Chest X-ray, PA view. Patient: 47 years old, sex M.
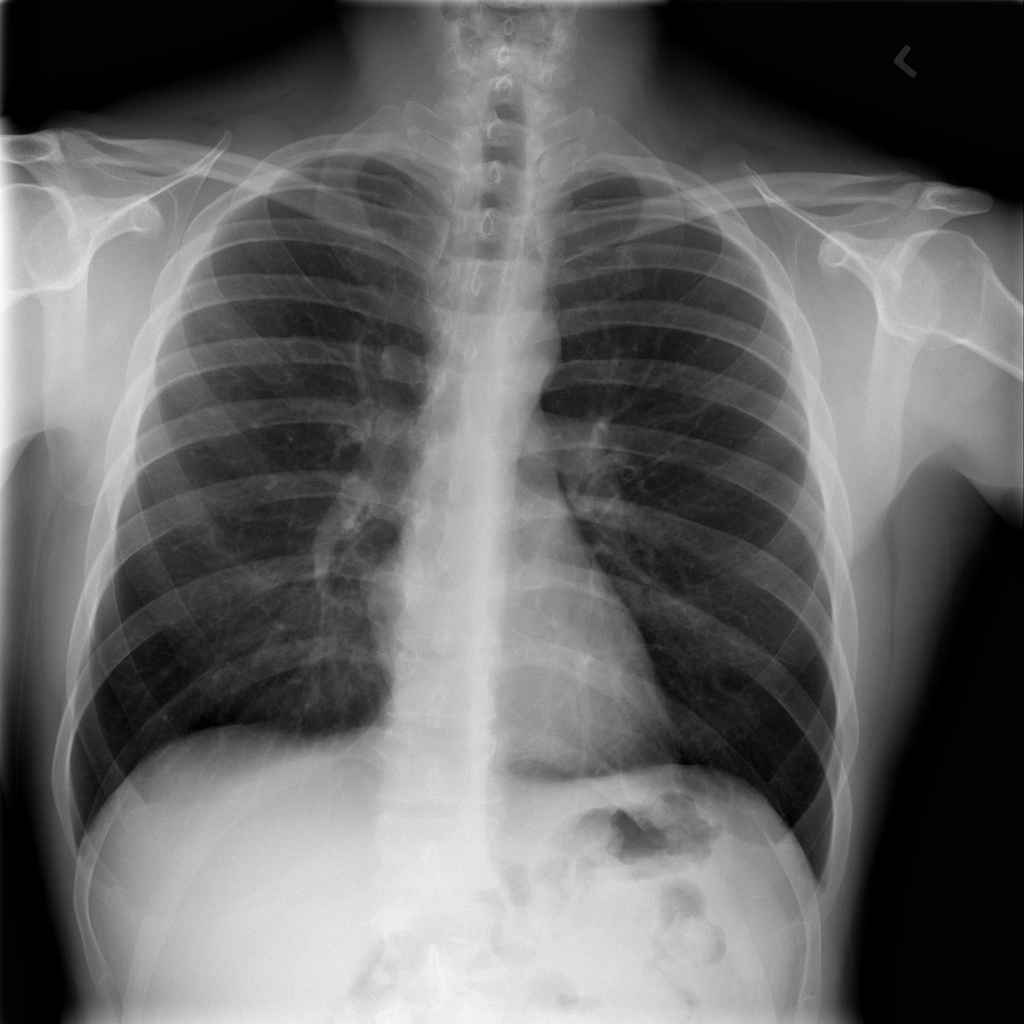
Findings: Infiltration